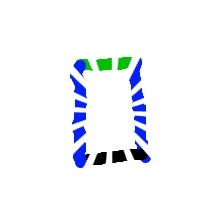
Shape: rectangle